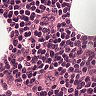
Metastatic tissue present: no